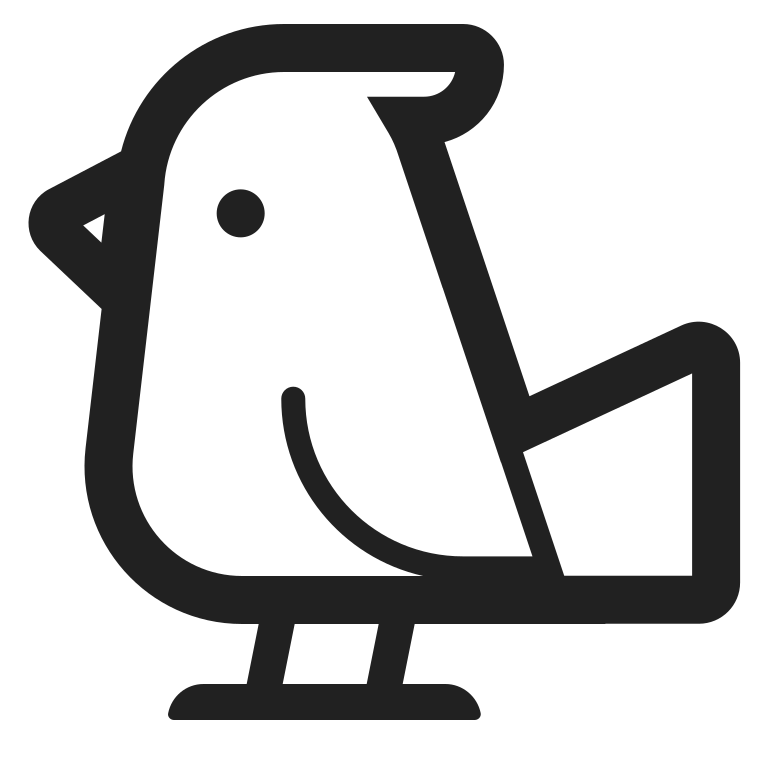
bird high contrast